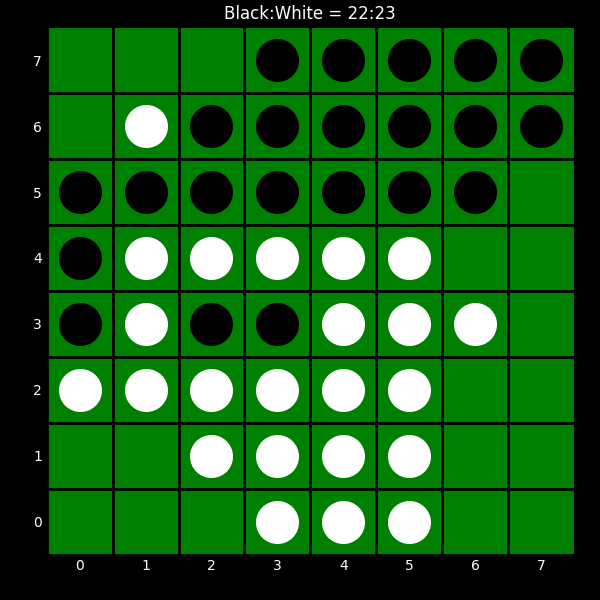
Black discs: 22
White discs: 23